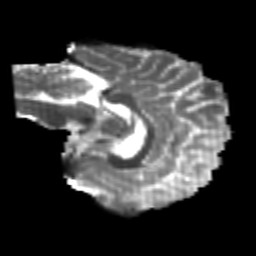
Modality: T2w
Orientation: sagittal
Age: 25
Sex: female
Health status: healthy
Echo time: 0.074 s